Field crop: tomato
Growth stage: 1
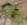
Species: solanum